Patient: sex M, age 46
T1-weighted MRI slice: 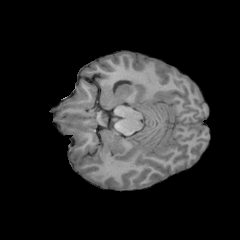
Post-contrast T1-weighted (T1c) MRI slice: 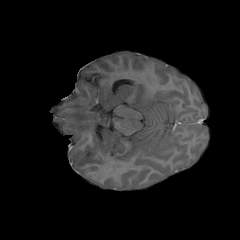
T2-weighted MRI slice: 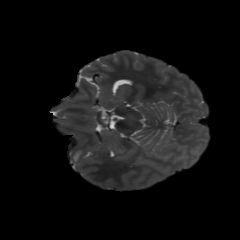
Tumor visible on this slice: yes
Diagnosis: Glioblastoma, IDH-wildtype
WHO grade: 4